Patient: sex F, age 70
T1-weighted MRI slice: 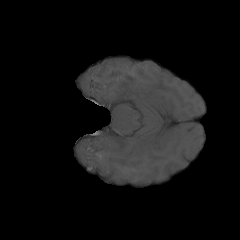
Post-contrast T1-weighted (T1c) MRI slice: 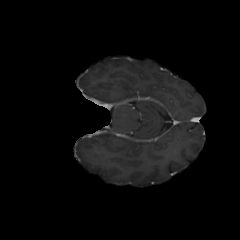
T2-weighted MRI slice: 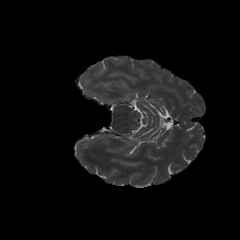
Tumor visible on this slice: yes
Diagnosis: Glioblastoma, IDH-wildtype
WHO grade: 4